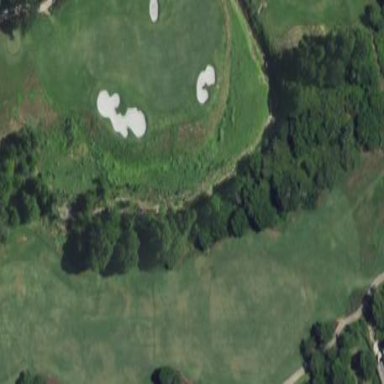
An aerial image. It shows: Area with grass used as rough in golf course.